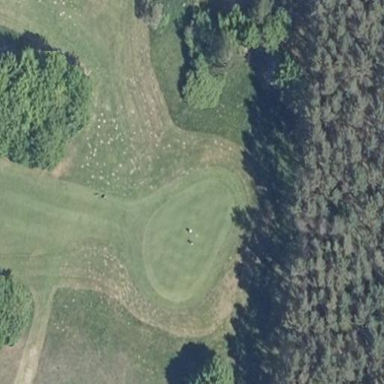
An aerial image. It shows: Golf green.